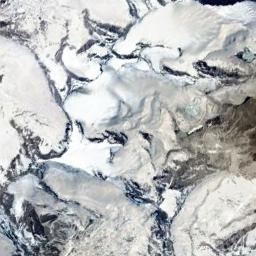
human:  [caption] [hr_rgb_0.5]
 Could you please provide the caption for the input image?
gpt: A snow-covered mountain covered in large areas .

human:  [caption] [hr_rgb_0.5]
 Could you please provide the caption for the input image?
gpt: The snowberg is covered with snow and ice .

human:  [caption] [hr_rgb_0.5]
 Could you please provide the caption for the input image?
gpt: The snow berg is consist of bare land and white snow .

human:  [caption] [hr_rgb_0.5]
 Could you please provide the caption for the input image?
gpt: There is a lot of snow on the snowberg .

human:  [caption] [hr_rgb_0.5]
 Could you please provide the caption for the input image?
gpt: There are much snow and some bare land on the snowberg .